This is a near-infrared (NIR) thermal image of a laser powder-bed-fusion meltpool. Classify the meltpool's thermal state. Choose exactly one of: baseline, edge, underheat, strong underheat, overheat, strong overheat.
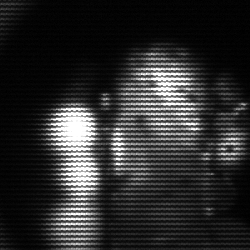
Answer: strong underheat